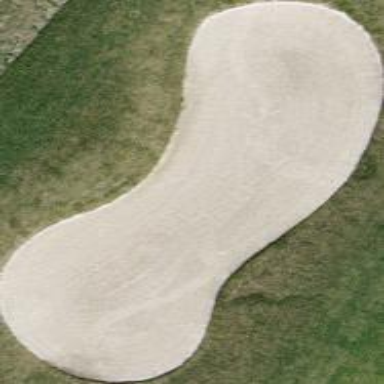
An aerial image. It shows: Golf bunker filled with sandy terrain.